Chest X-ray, PA view. Patient: 56 years old, sex F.
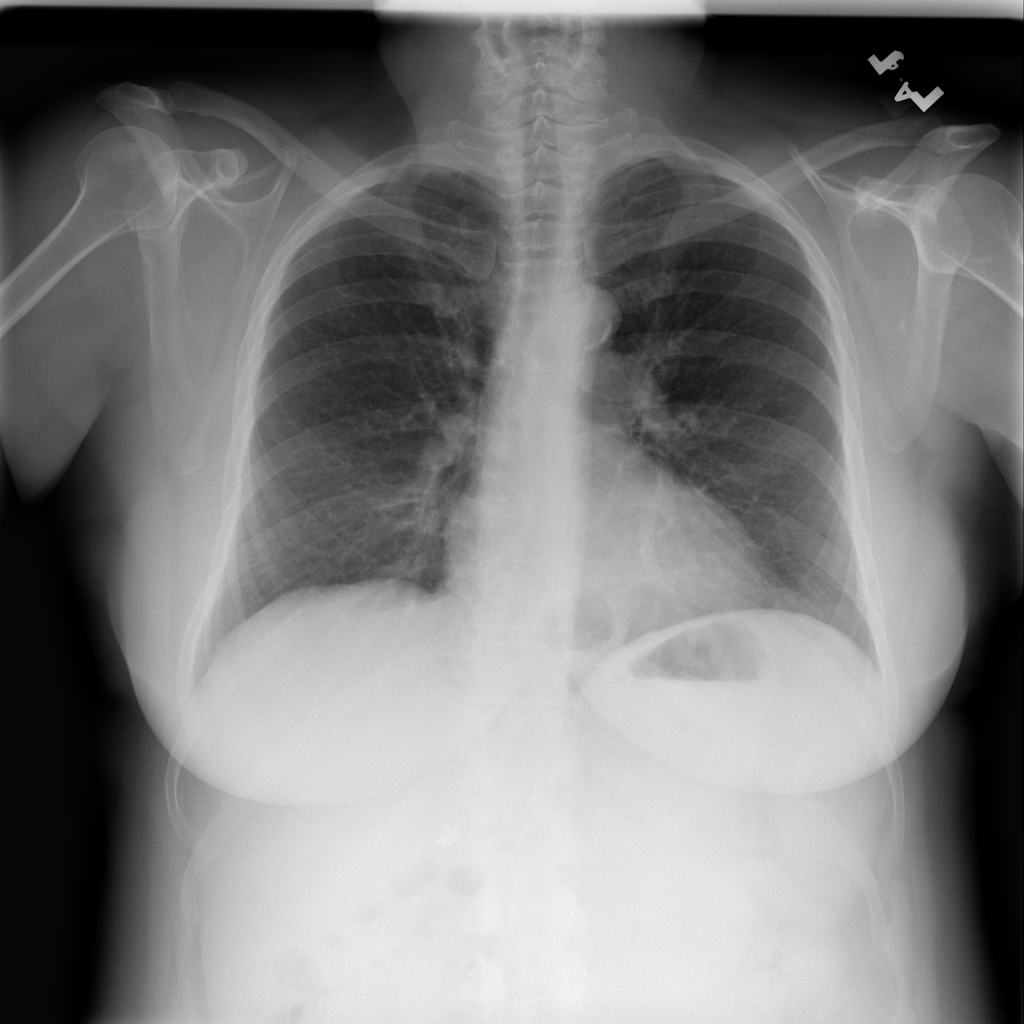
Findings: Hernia